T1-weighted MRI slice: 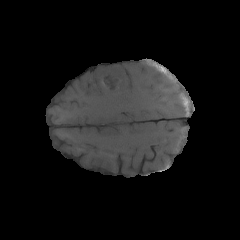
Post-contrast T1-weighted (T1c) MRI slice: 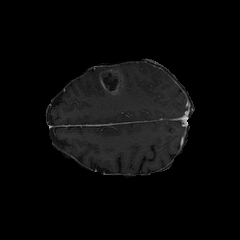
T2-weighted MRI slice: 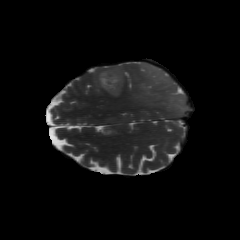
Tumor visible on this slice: yes